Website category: sports
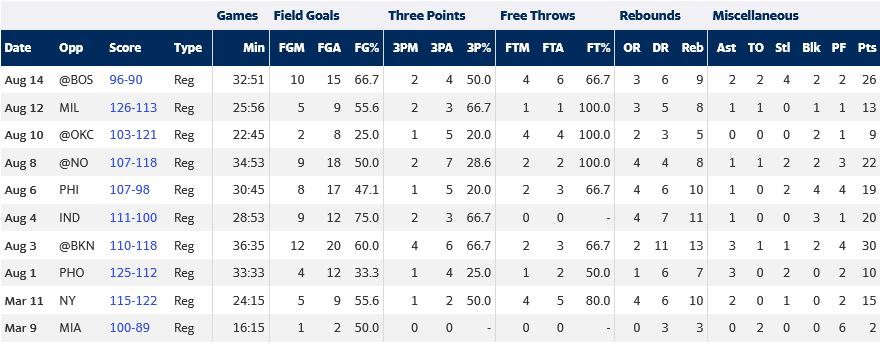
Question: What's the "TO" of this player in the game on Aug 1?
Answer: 0

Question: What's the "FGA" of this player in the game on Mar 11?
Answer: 9

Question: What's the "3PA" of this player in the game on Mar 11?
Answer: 2

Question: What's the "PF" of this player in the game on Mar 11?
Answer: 2

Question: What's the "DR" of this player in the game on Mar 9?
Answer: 3

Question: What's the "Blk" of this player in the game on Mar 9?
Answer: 0

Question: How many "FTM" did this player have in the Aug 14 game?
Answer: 4

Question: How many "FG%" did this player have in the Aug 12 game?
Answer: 55.6

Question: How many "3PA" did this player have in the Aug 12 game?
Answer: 3

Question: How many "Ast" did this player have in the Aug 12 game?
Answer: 1

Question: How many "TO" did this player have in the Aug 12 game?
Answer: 1

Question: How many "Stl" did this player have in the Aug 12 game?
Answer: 0

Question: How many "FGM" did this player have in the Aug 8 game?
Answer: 9

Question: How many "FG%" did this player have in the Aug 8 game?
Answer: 50.0

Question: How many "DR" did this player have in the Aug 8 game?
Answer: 4

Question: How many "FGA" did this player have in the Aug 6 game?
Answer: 17

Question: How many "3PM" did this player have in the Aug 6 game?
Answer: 1

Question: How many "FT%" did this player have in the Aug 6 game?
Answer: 66.7

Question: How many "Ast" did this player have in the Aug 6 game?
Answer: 1

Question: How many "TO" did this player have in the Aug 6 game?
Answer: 0

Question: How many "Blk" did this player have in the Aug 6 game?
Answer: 4

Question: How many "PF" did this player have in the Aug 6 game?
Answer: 4

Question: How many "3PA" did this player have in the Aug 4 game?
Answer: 3

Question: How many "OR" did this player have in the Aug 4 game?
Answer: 4

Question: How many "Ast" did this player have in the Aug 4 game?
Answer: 1

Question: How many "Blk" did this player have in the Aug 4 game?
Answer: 3

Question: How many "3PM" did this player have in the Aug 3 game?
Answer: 4

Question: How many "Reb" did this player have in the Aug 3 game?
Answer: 13

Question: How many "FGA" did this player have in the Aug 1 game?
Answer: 12

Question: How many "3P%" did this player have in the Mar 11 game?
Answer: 50.0

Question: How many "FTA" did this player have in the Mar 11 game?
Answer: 5

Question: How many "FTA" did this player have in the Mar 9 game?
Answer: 0

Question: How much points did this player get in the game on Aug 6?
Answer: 19

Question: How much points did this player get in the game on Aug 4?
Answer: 20

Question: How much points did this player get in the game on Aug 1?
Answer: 10

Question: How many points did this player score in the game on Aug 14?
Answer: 26

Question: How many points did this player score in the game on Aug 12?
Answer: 13

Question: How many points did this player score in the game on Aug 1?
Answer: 10

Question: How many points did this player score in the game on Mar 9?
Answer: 2

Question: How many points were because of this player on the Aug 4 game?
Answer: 20